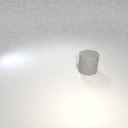
large gray rubber cylinder